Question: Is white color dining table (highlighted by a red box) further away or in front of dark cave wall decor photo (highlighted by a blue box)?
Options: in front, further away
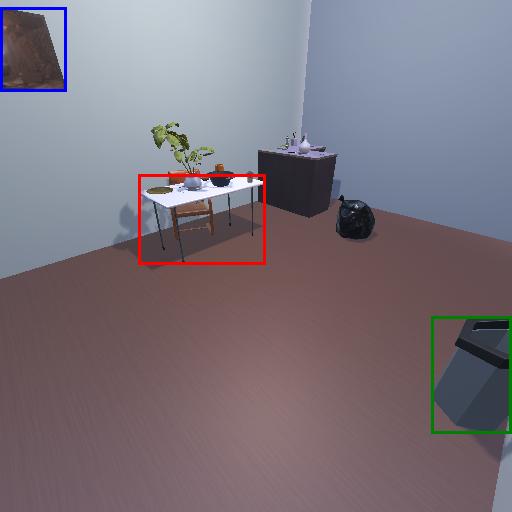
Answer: in front